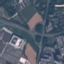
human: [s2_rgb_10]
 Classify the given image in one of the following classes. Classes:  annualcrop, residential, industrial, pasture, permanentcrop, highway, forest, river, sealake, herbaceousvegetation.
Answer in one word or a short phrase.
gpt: Highway